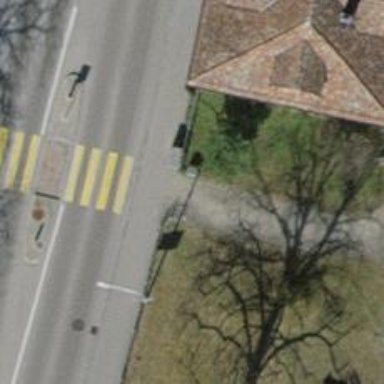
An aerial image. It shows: Cycle barrier.